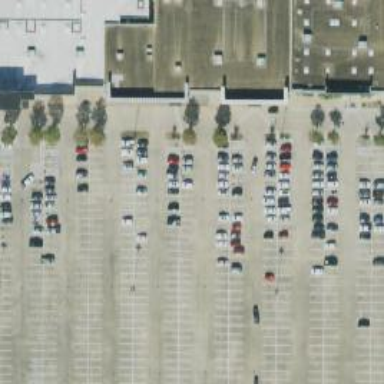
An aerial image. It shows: Parking space.